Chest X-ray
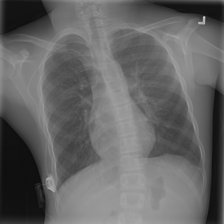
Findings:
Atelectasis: negative
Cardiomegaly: negative
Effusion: negative
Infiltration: negative
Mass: negative
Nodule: negative
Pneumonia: negative
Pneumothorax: negative
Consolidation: negative
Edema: negative
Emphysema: negative
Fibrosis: negative
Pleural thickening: negative
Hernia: negative